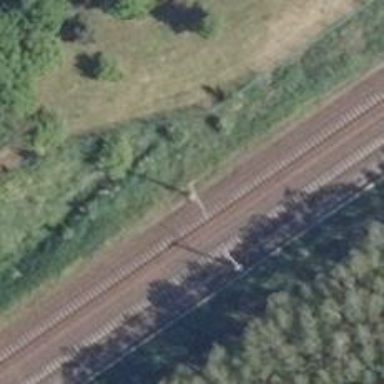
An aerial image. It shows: Catenary mast for power lines.